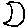
Label: moon